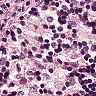
Metastatic tissue present: no